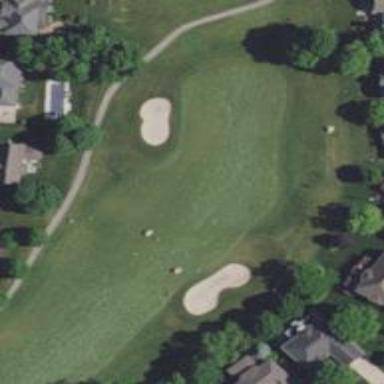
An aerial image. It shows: Golf hole.